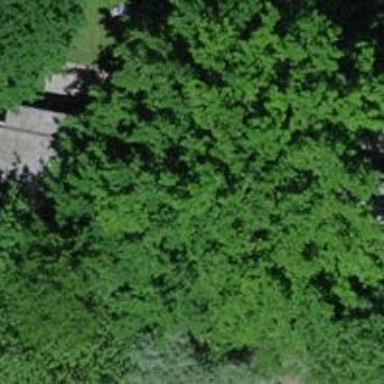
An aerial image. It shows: Beautiful tree in nature.